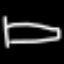
Label: bed